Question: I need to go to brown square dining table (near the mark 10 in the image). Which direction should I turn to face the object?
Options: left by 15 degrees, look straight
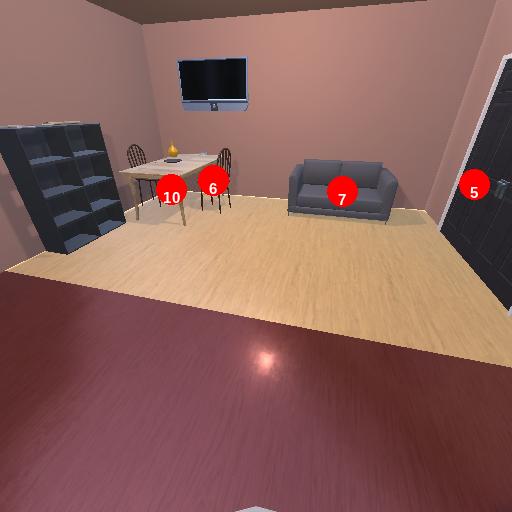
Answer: left by 15 degrees